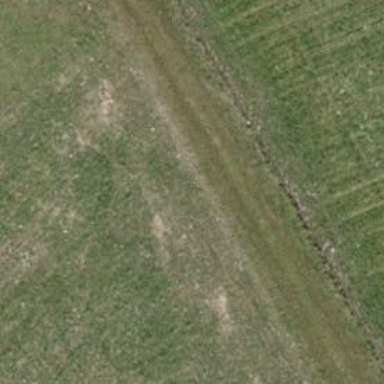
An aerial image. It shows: Grass track road with grade 5 tracktype.